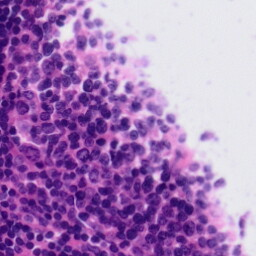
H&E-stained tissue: Tonsil